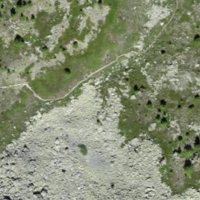
EUNIS habitat code: 31
Species observed at this site:
Anthus spinoletta